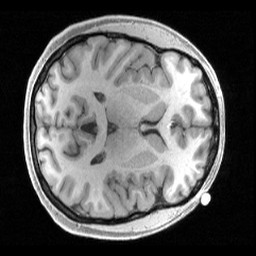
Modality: T1w
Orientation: axial
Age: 22
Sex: female
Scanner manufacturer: siemens
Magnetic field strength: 3 T
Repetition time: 2.4 s
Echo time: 0.00231 s